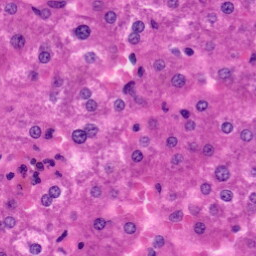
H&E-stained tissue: Liver